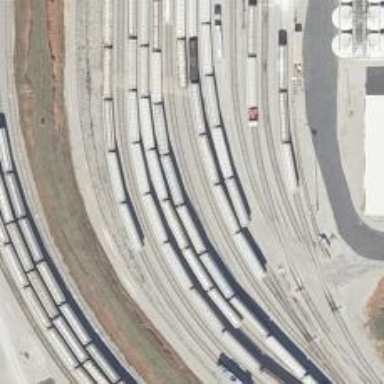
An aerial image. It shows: Rail spur service.